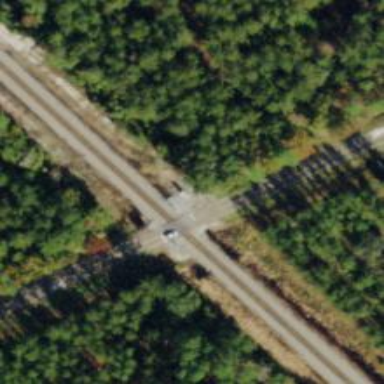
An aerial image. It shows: Railway track.